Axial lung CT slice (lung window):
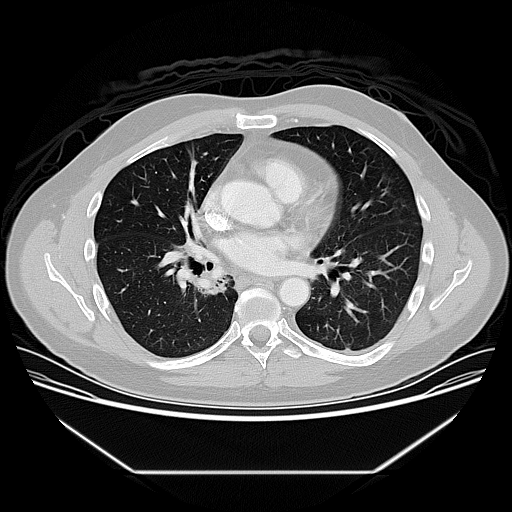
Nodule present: no